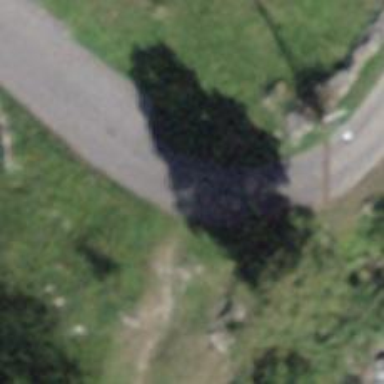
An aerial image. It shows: Road with steps.